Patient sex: F
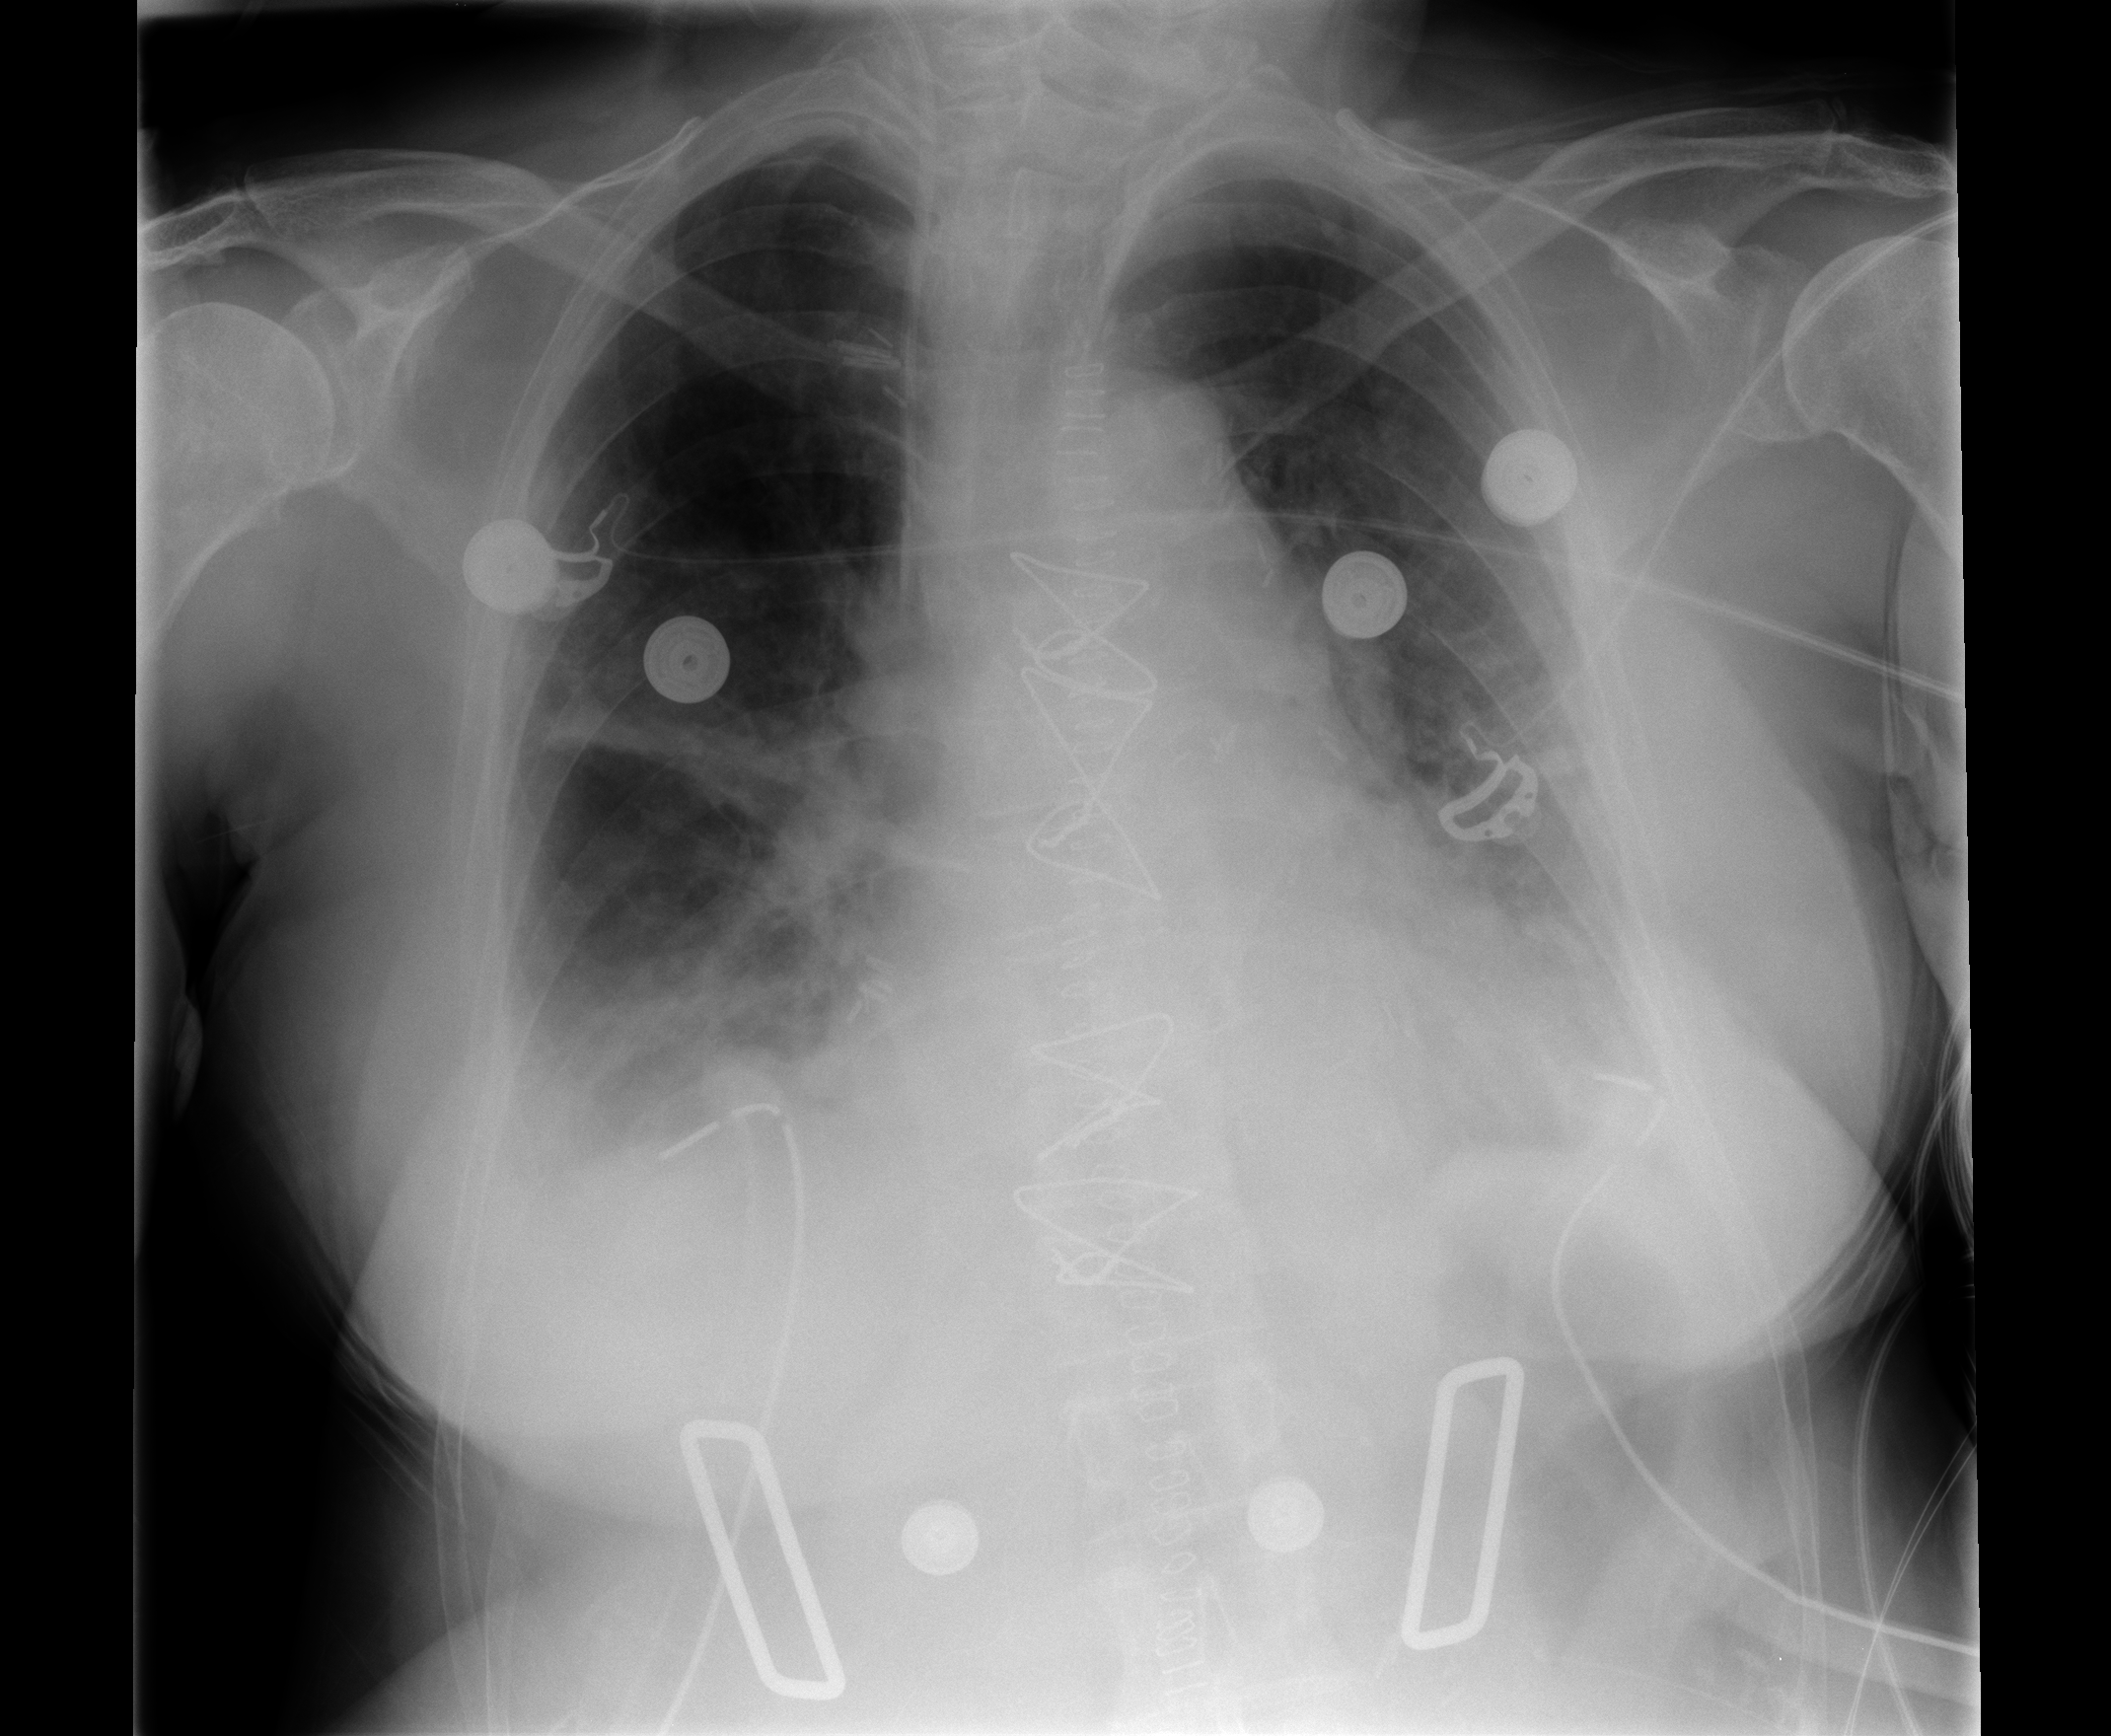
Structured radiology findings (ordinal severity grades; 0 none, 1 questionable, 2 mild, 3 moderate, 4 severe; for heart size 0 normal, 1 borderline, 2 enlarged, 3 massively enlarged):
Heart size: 1
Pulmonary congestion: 2
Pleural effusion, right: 2
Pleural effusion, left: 2
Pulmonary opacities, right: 0
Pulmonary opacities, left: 0
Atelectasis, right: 2
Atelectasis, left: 2